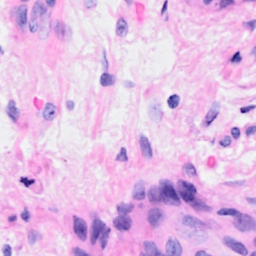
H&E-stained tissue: Breast